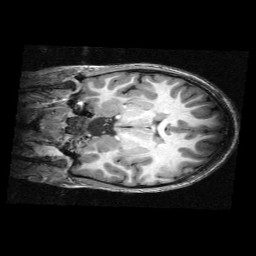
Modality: T1w
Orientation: coronal
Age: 12
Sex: female
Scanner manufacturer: siemens
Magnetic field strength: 3 T
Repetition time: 2.3 s
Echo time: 0.00336 s